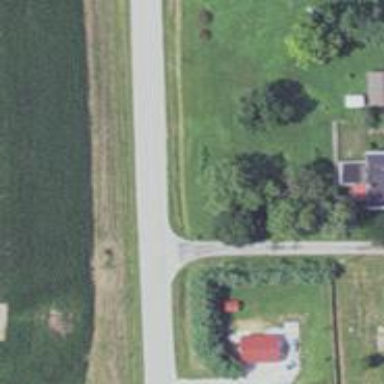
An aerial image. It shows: Tertiary road.